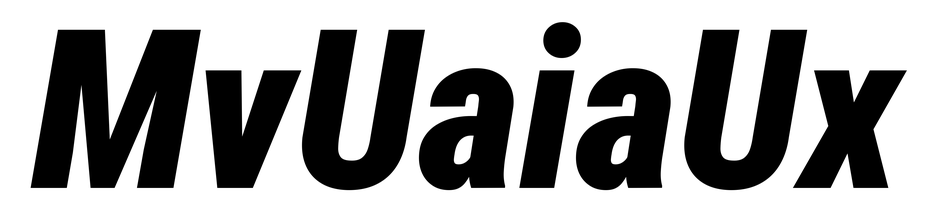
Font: Roboto-Italic_Condensed_Black_Italic